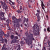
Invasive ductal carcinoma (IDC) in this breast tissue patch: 1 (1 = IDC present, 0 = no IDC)